Question: I have several custom UITableViewCells in my app, mostly defined by nibs. When moving to iOS 8 and Xcode 6 the margins on the left and right are incorrect. These cells are often interspersed in a table view with default cells.
I made a sample project, here is the margin issue I'm talking about:

The only thing I've been able to find that relates to this is the new property 'layoutMargins'. For UITableViewCells its value seems to change depending on the device the app is running on:
'''
iPhone 6 and below - layoutMargin: {8, 16, 8, 16}
iPhone 6 Plus - layoutMargin: {8, 20, 8, 20}
'''
This seems to line up with the margins I'm seeing on the standard cells. However, the content for my custom cells is inside the cells 'contentView', which has the standard UIView 'layoutMargin' of '{8, 8, 8, 8}'. This means any auto layout constraints that are bound to the Container Margin are adding the incorrect spacing.
The only way I've found to fix this is by adding the following in 'cellForRowAtIndexPath:'
'''
cell.contentView.layoutMargins = cell.layoutMargins;
'''
This doesn't seem like a very good solution going forward (especially since I'd need to wrap it in checks for iOS8 to maintain compatibility).
Does anyone have any ideas? I feel like I must be missing something.
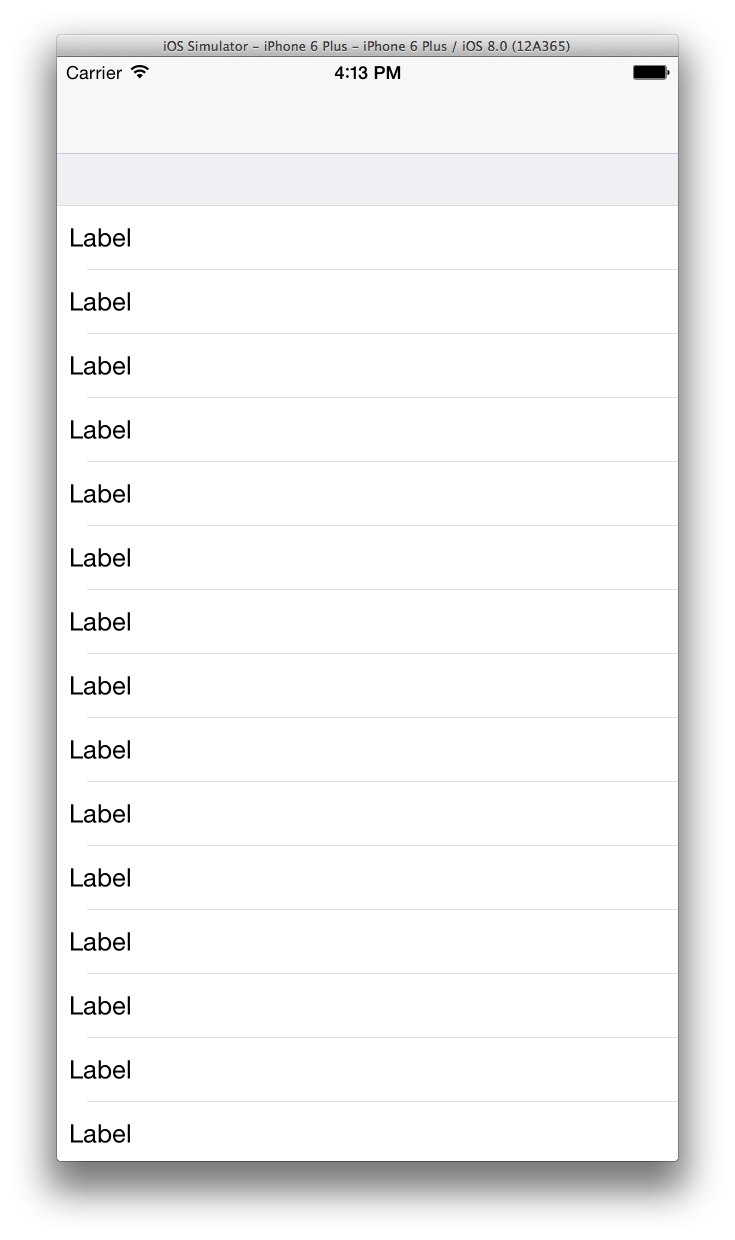
Answer: You might want to check out the preservesSuperviewLayoutMargins property. It sound like what you are looking for.
Add the following to any cells that need to be consistently spaced with the standard cells:
'''
- (void)layoutSubviews {
[super layoutSubviews];
if ([self.contentView respondsToSelector:@selector(setPreservesSuperviewLayoutMargins:)]) {
self.contentView.preservesSuperviewLayoutMargins = YES;
}
}
'''